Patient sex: M
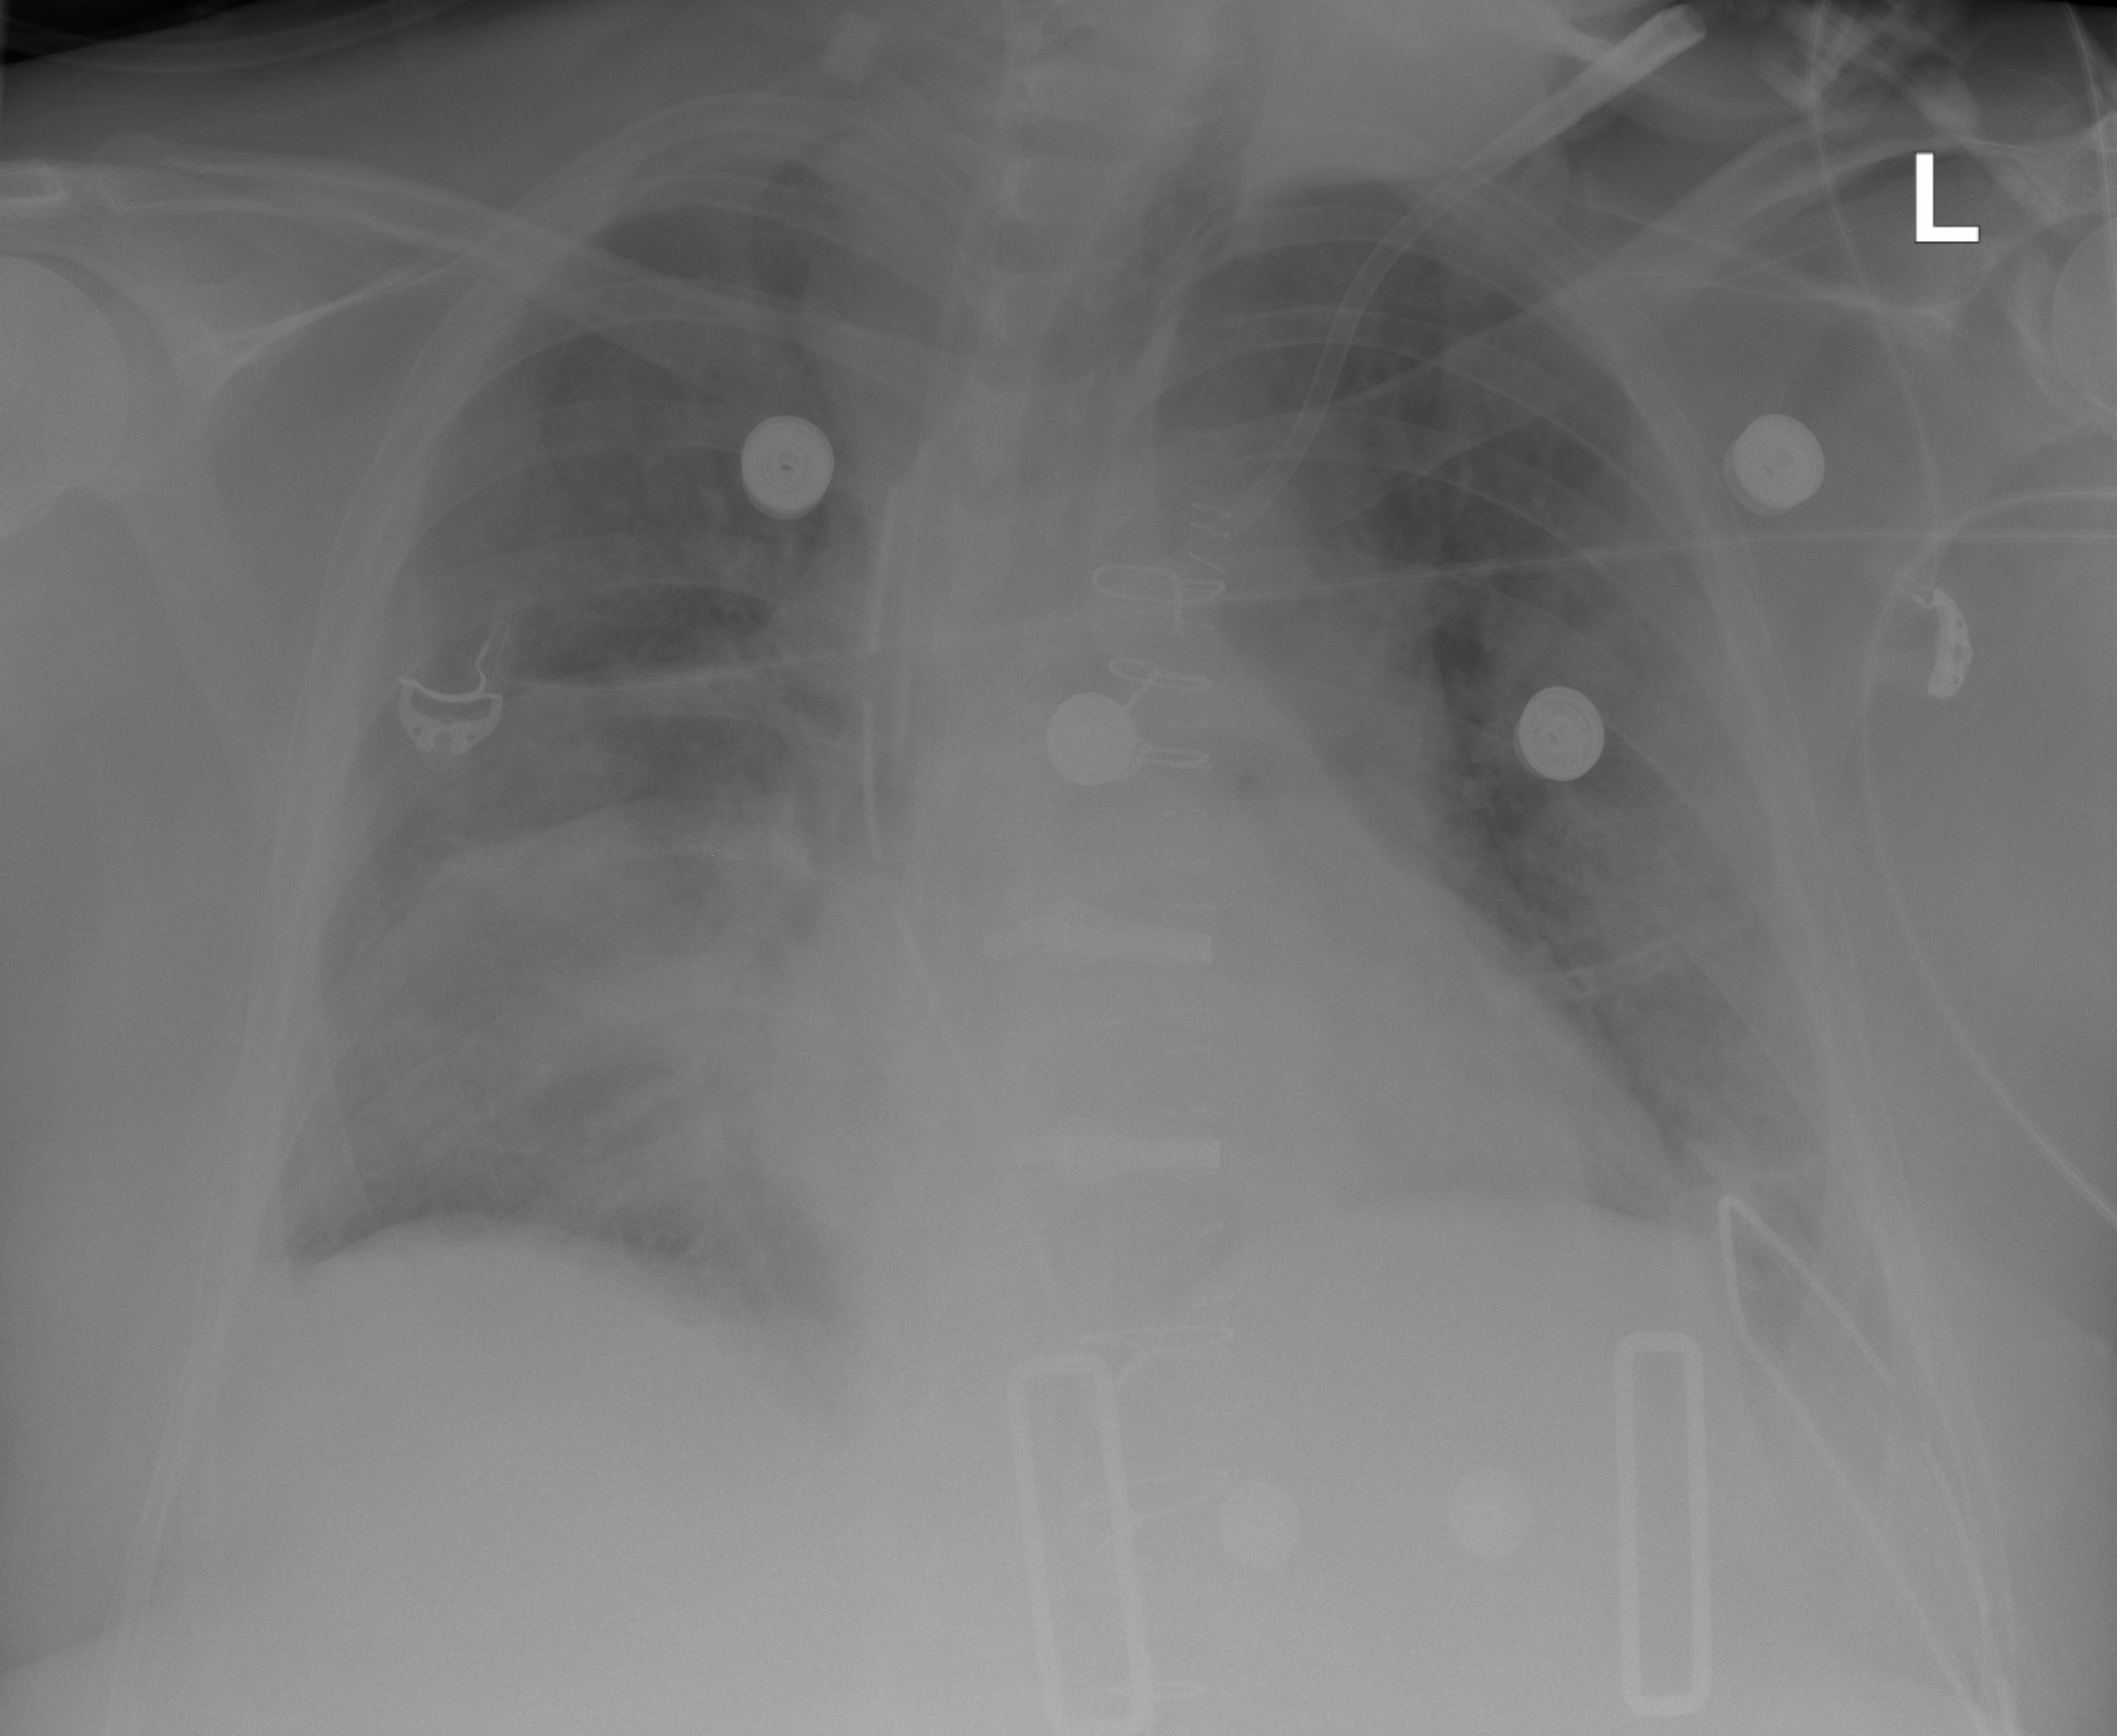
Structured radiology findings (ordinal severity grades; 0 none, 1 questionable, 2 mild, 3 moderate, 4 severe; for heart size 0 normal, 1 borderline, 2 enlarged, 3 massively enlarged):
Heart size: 0
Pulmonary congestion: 2
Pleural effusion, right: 2
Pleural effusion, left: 2
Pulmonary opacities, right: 2
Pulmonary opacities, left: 0
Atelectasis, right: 2
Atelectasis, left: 2